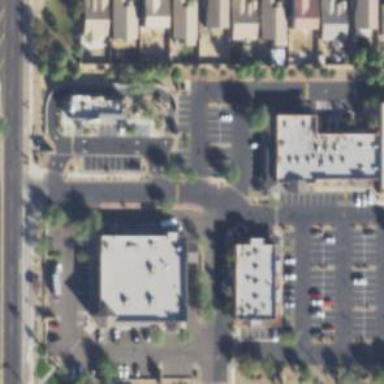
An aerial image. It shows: Pharmacy providing healthcare services.